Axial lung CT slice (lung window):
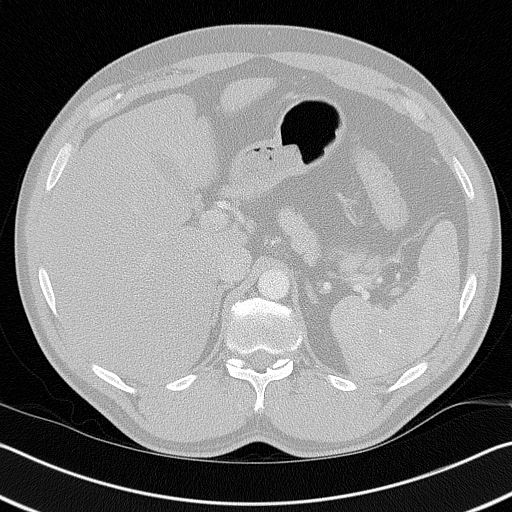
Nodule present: no